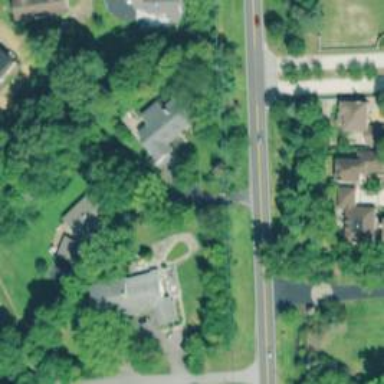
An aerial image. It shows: Driveway leading to service road.